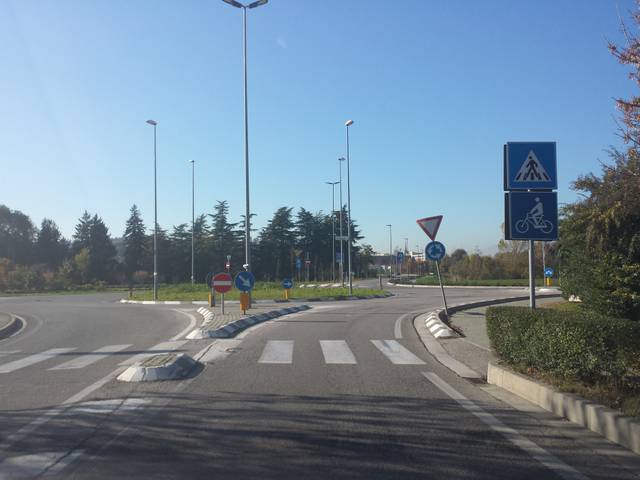
Region: Italy
Coordinates: 45.539, 11.567